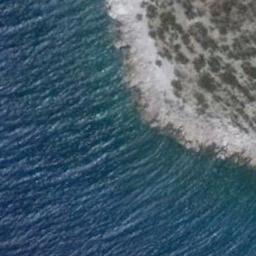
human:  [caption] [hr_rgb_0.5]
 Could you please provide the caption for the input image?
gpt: The type of beach is rocky coast and the color of the seawater is dark blue .

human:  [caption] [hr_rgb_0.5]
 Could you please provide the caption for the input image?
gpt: Grey coast with grey-brown vegetation and blue sea .

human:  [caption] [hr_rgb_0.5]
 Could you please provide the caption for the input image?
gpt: The beach is composed of blue seawater and a coast with sparse plants .

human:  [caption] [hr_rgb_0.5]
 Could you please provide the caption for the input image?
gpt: Many green plants are on the beach .

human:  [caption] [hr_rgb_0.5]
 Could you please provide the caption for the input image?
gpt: There was a lot of spray near the beach .